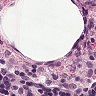
Metastatic tissue present: no